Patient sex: F
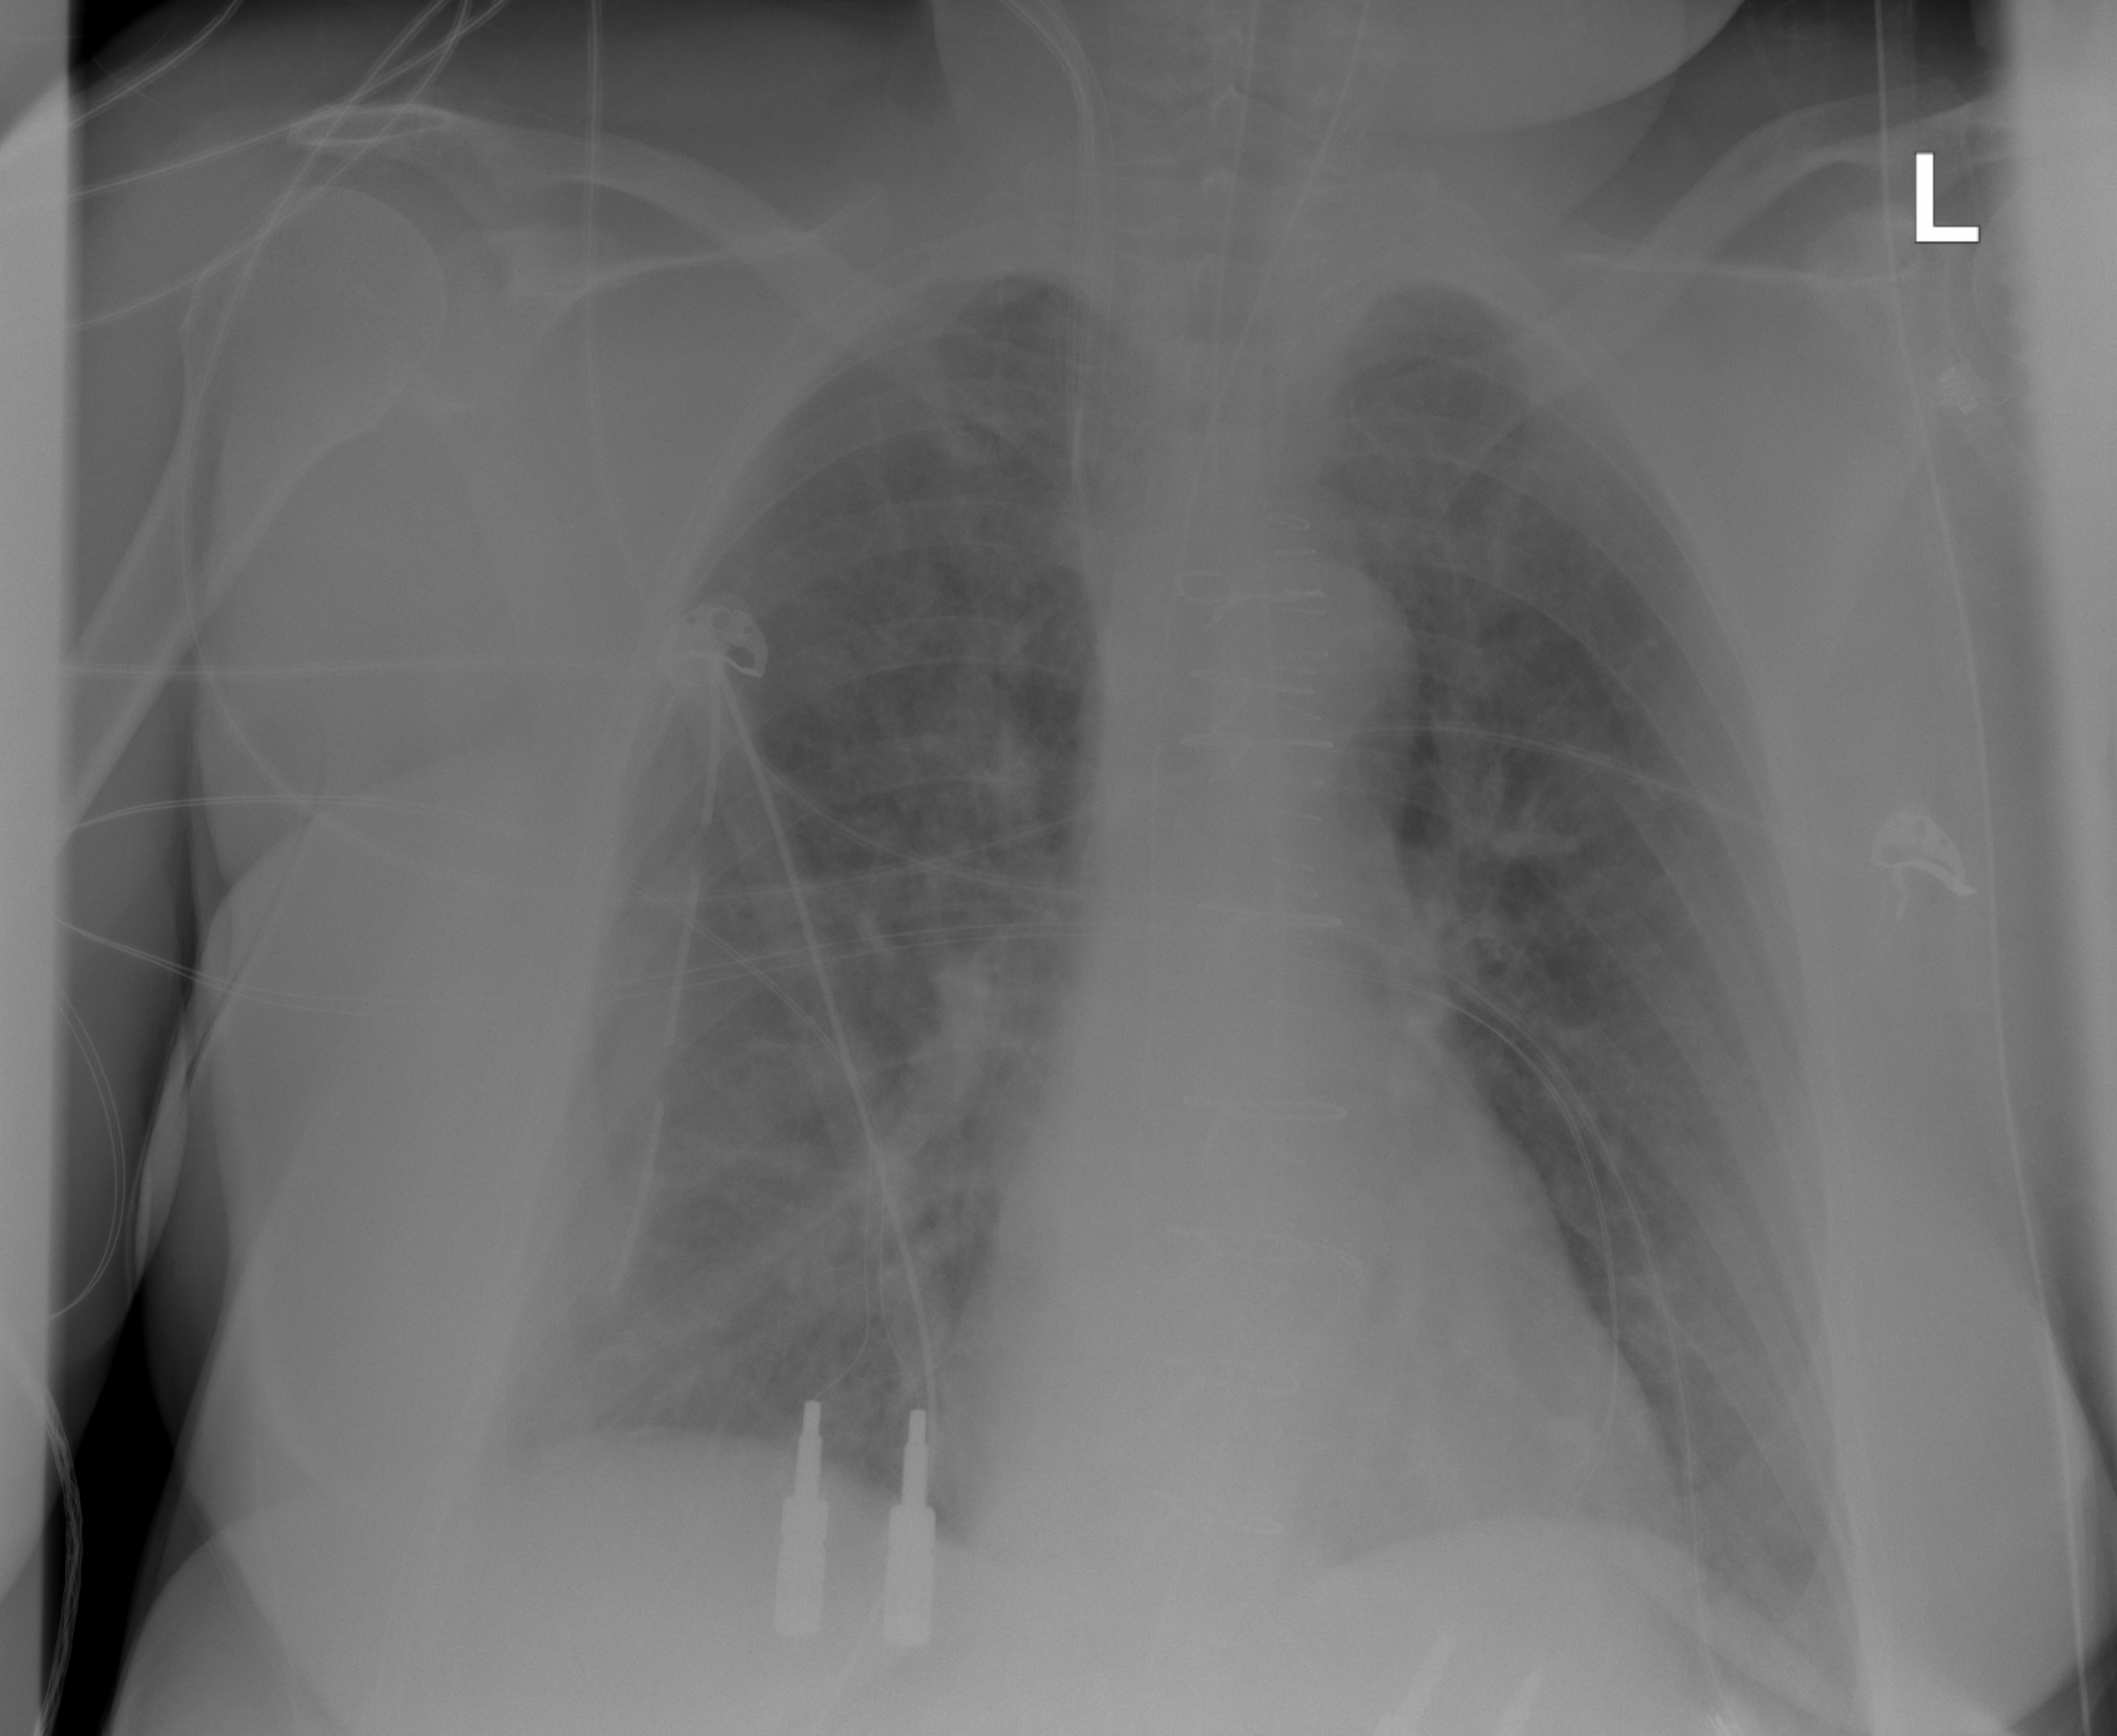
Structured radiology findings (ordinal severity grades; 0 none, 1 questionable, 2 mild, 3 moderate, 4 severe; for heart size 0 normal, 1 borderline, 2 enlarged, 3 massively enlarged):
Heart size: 0
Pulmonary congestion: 3
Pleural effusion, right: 1
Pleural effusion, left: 0
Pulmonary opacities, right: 2
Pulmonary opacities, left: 0
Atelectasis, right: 2
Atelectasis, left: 0